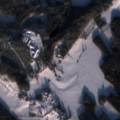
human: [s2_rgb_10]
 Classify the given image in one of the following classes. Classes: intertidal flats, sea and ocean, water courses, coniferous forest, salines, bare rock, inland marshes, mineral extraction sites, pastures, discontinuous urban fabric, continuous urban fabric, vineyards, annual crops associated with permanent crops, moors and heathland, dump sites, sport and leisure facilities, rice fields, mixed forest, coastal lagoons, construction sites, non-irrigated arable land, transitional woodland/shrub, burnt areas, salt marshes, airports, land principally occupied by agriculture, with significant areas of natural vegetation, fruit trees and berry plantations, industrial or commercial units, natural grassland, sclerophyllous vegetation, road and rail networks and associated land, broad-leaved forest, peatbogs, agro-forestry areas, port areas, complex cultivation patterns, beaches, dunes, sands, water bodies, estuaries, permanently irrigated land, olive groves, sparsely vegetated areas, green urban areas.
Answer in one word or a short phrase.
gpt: non-irrigated arable land, coniferous forest, mixed forest, water bodies